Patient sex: F
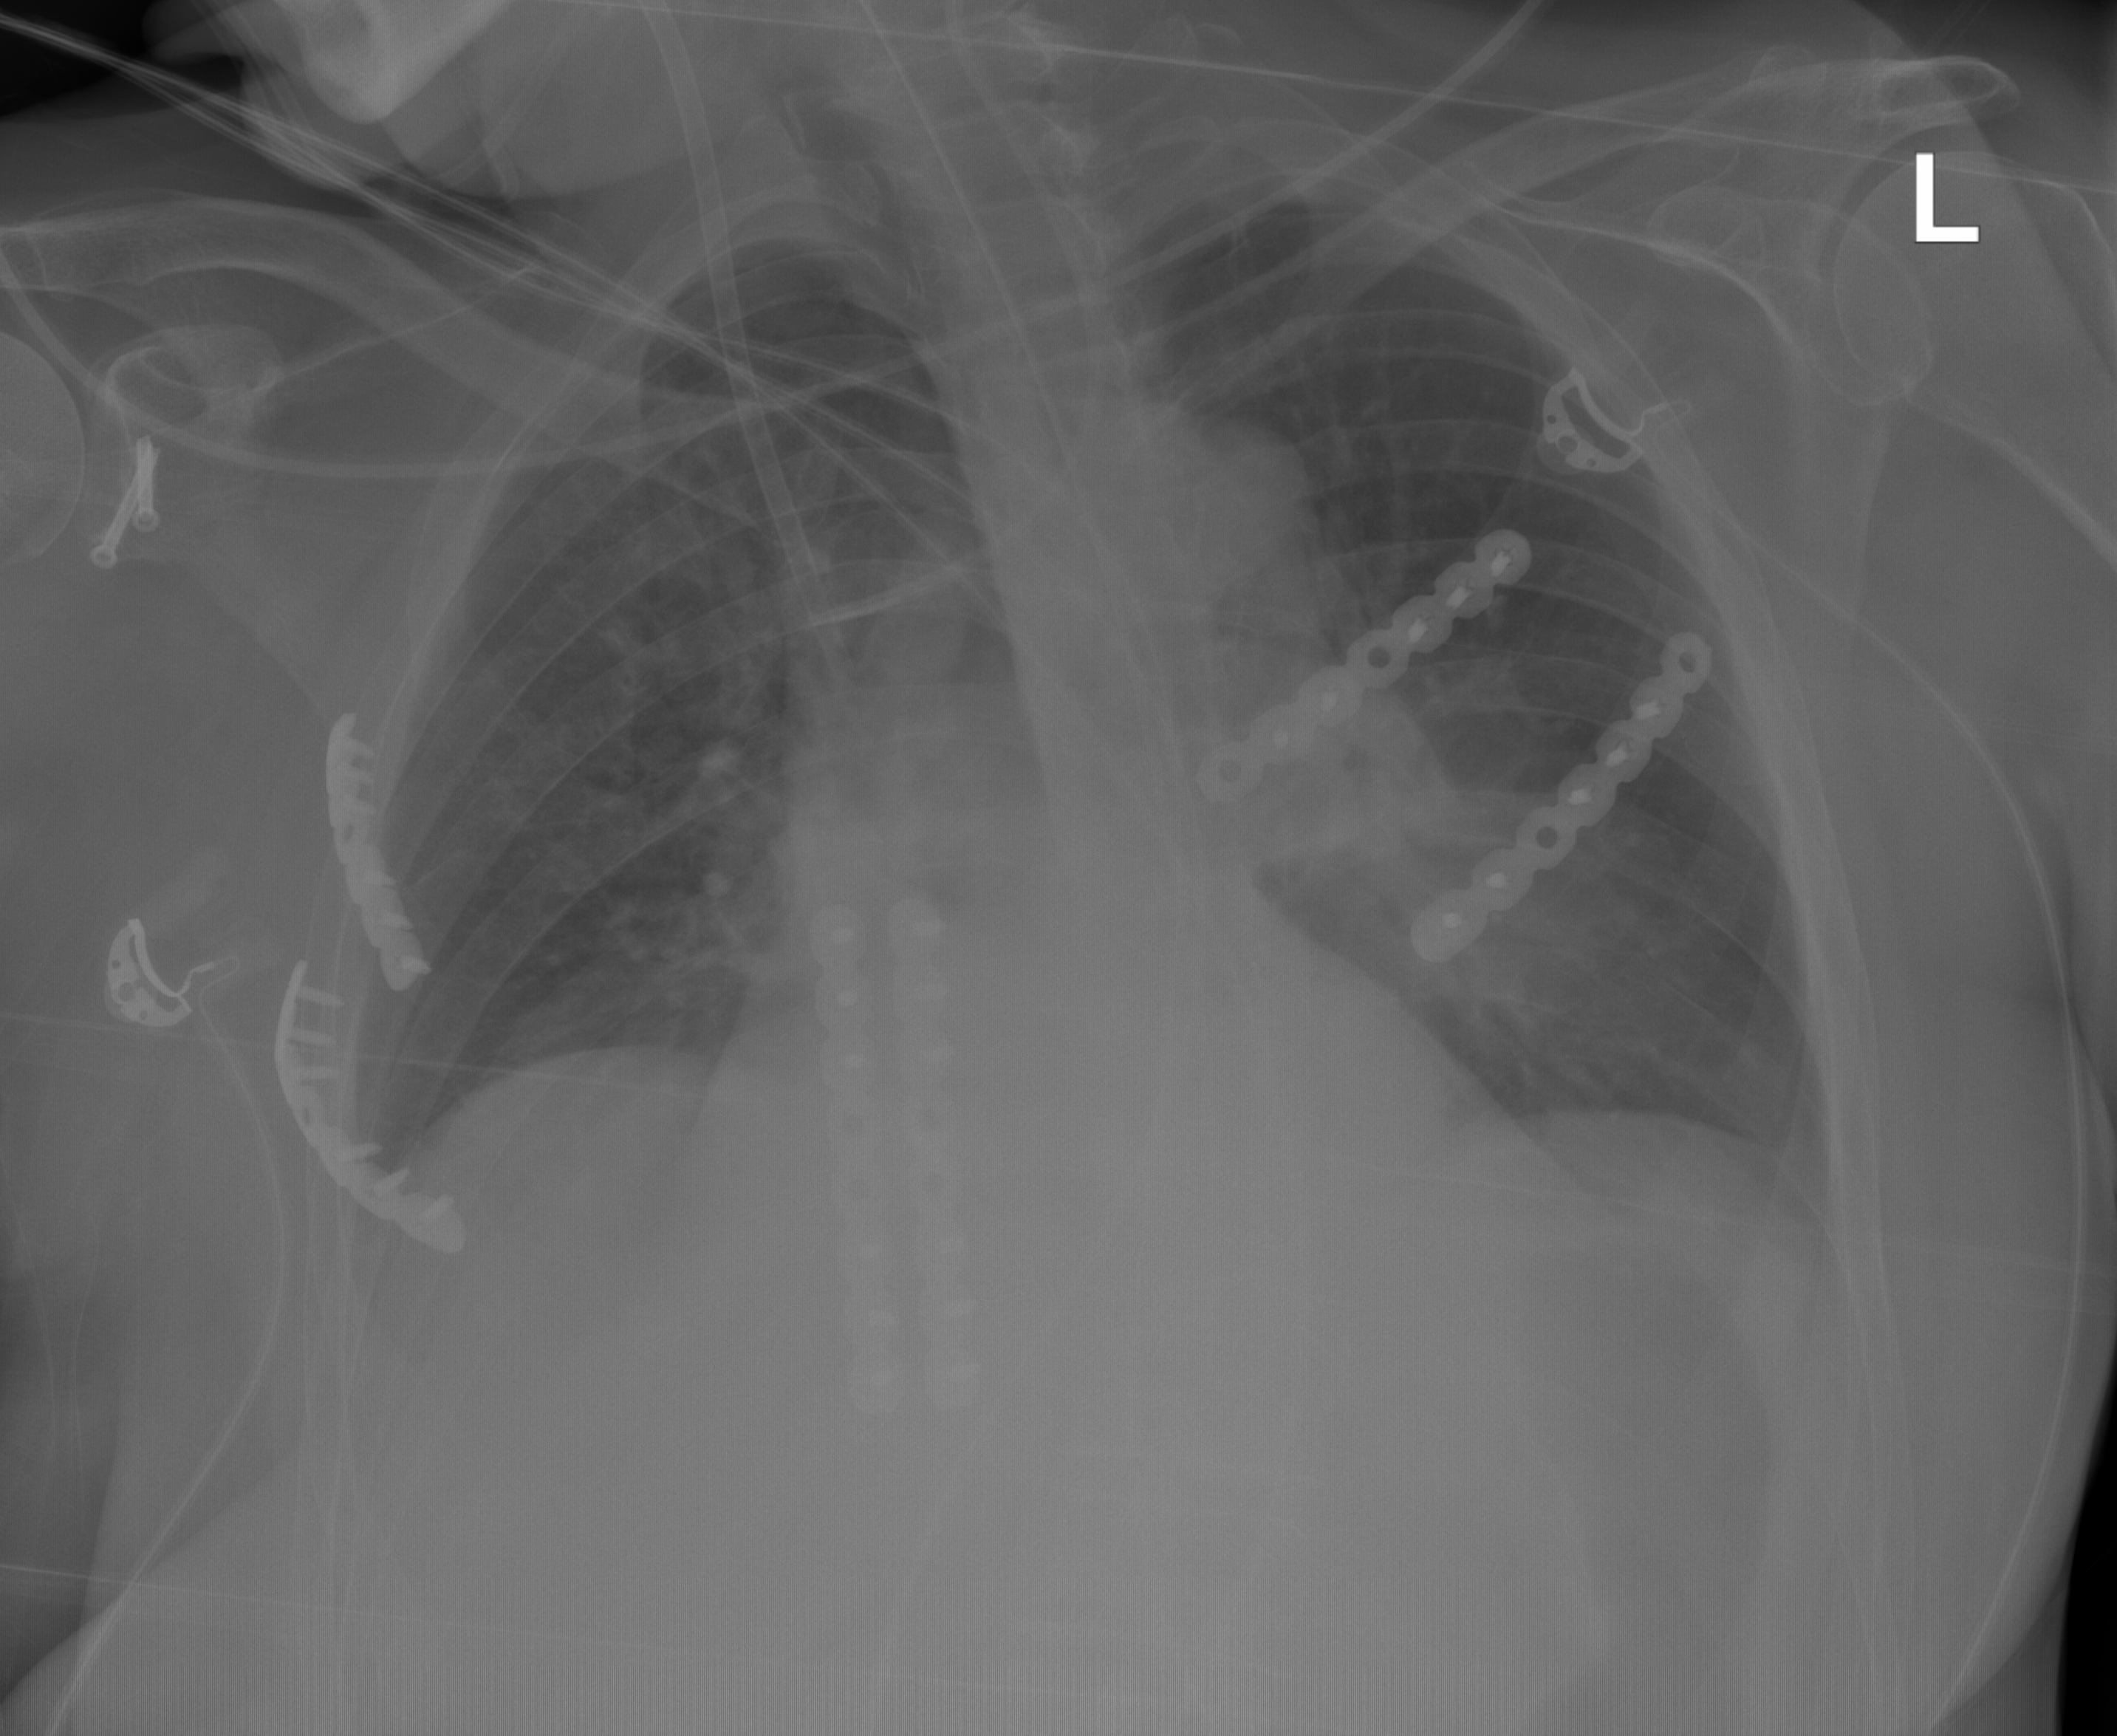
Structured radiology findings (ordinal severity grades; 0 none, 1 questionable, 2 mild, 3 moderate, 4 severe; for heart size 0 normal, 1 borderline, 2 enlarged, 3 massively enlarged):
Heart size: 2
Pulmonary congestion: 0
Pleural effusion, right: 0
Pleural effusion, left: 2
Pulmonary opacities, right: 0
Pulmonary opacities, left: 0
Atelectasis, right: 0
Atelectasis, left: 2